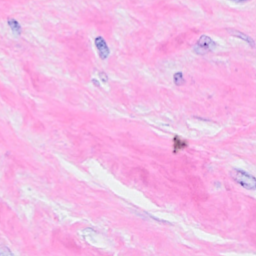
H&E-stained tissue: Breast